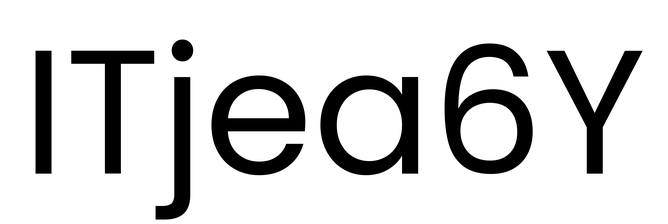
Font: Poppins-Regular